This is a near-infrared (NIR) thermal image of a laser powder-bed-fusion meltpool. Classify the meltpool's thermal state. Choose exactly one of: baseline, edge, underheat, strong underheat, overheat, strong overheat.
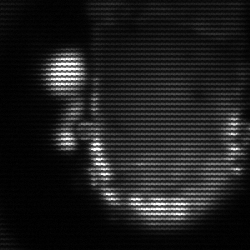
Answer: baseline